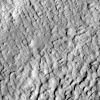
Atmospheric dust classification: not_dusty